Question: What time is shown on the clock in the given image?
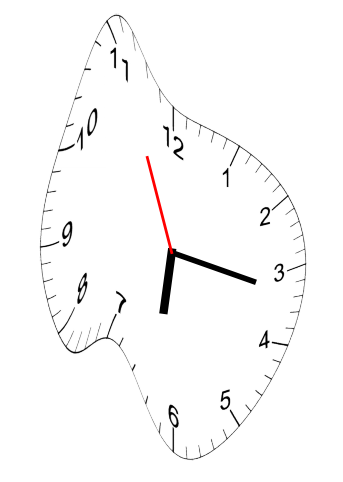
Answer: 06:16:56